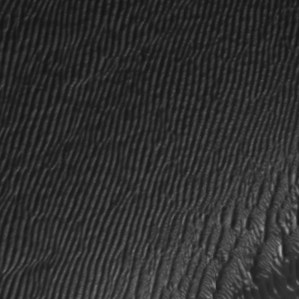
Label: frost